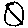
Label: circle